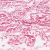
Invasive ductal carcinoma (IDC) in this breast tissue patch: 0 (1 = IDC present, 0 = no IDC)